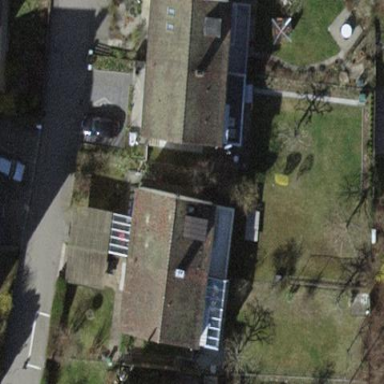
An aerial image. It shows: Semidetached house with gabled roof.